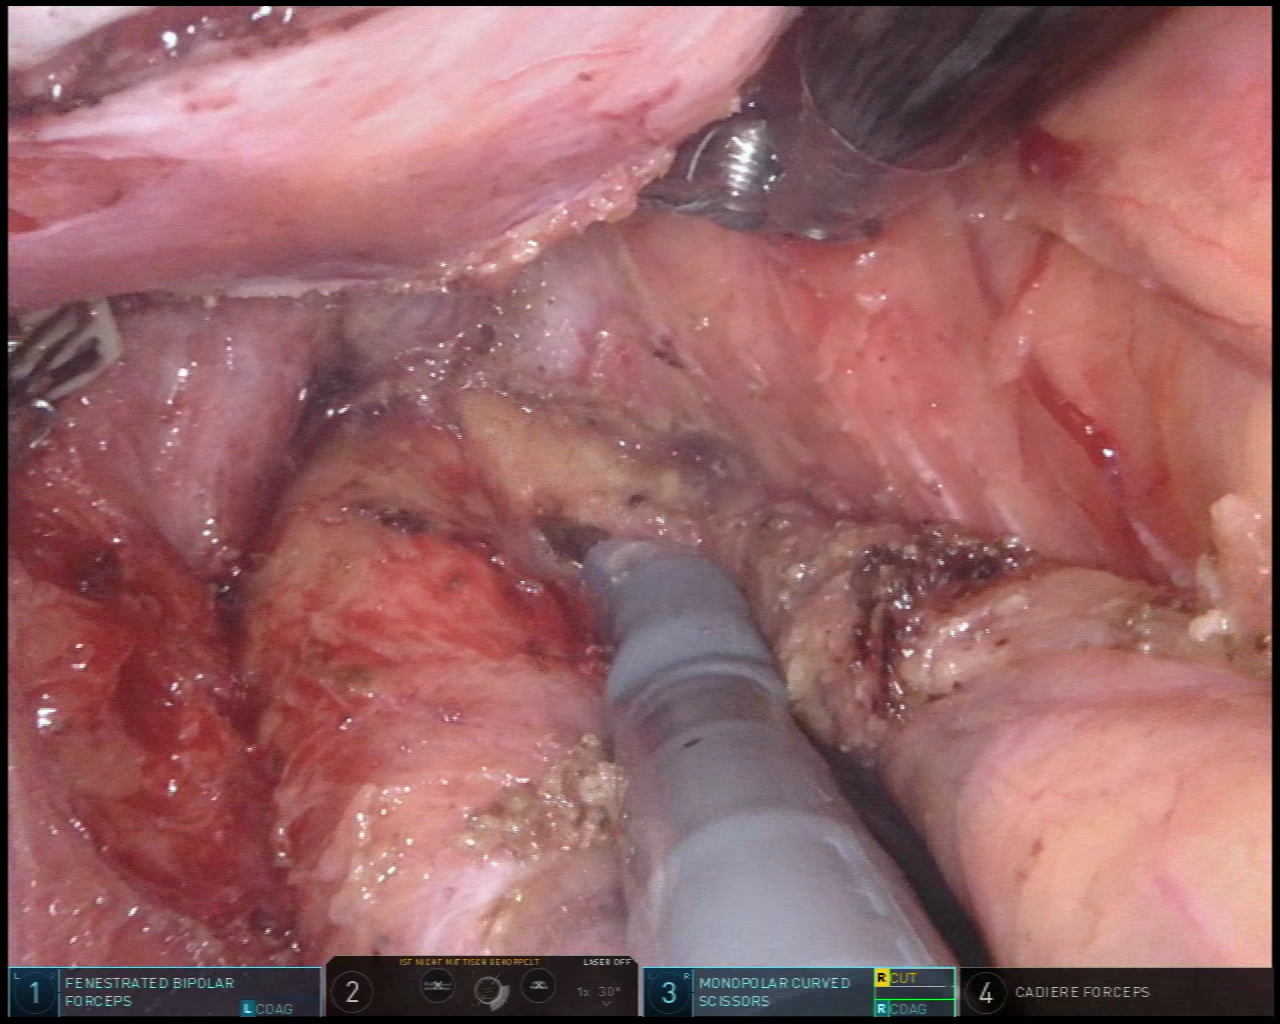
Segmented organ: vesicular_glands
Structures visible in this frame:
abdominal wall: no
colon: no
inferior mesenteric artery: no
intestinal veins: no
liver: no
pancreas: no
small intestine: no
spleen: no
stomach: no
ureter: no
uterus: no
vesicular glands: yes